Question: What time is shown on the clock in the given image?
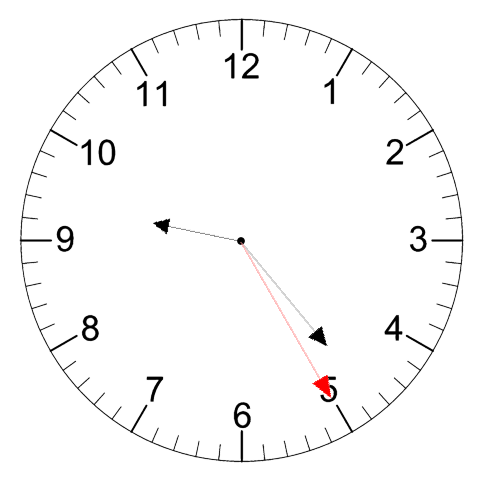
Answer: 09:23:25